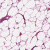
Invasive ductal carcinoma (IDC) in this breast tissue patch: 0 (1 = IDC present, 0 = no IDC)